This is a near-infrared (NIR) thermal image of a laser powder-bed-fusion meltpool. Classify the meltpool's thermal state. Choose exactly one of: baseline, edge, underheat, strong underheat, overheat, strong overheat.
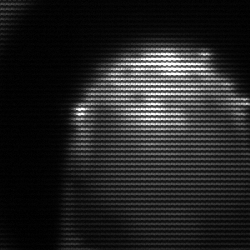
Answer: edge